Question: I have a 50 x 300 pandas data frame titled embeddings and would like to view it as a numpy array. I am using the function below:
'''
def view_samples(samples, m, n):
fig, axes = plt.subplots(figsize=(10, 10), nrows=m, ncols=n, sharey=True, sharex=True)
for ax, img in zip(axes.flatten(), samples):
ax.xaxis.set_visible(False)
ax.yaxis.set_visible(False)
im = ax.imshow(1-img.reshape((50,300)), cmap='Greys_r')
return fig, axes
'''
And running it as follows:
'''
faces = [embeddings.to_numpy()]
_ = view_samples(faces, 1, 4)
'''
The current result is shown below. Only the first one (leftmost) is correct, the other pictures are not.

Given the error, I am also trying to rewrite the function such that I do not include subplots, i.e. just the leftmost one.
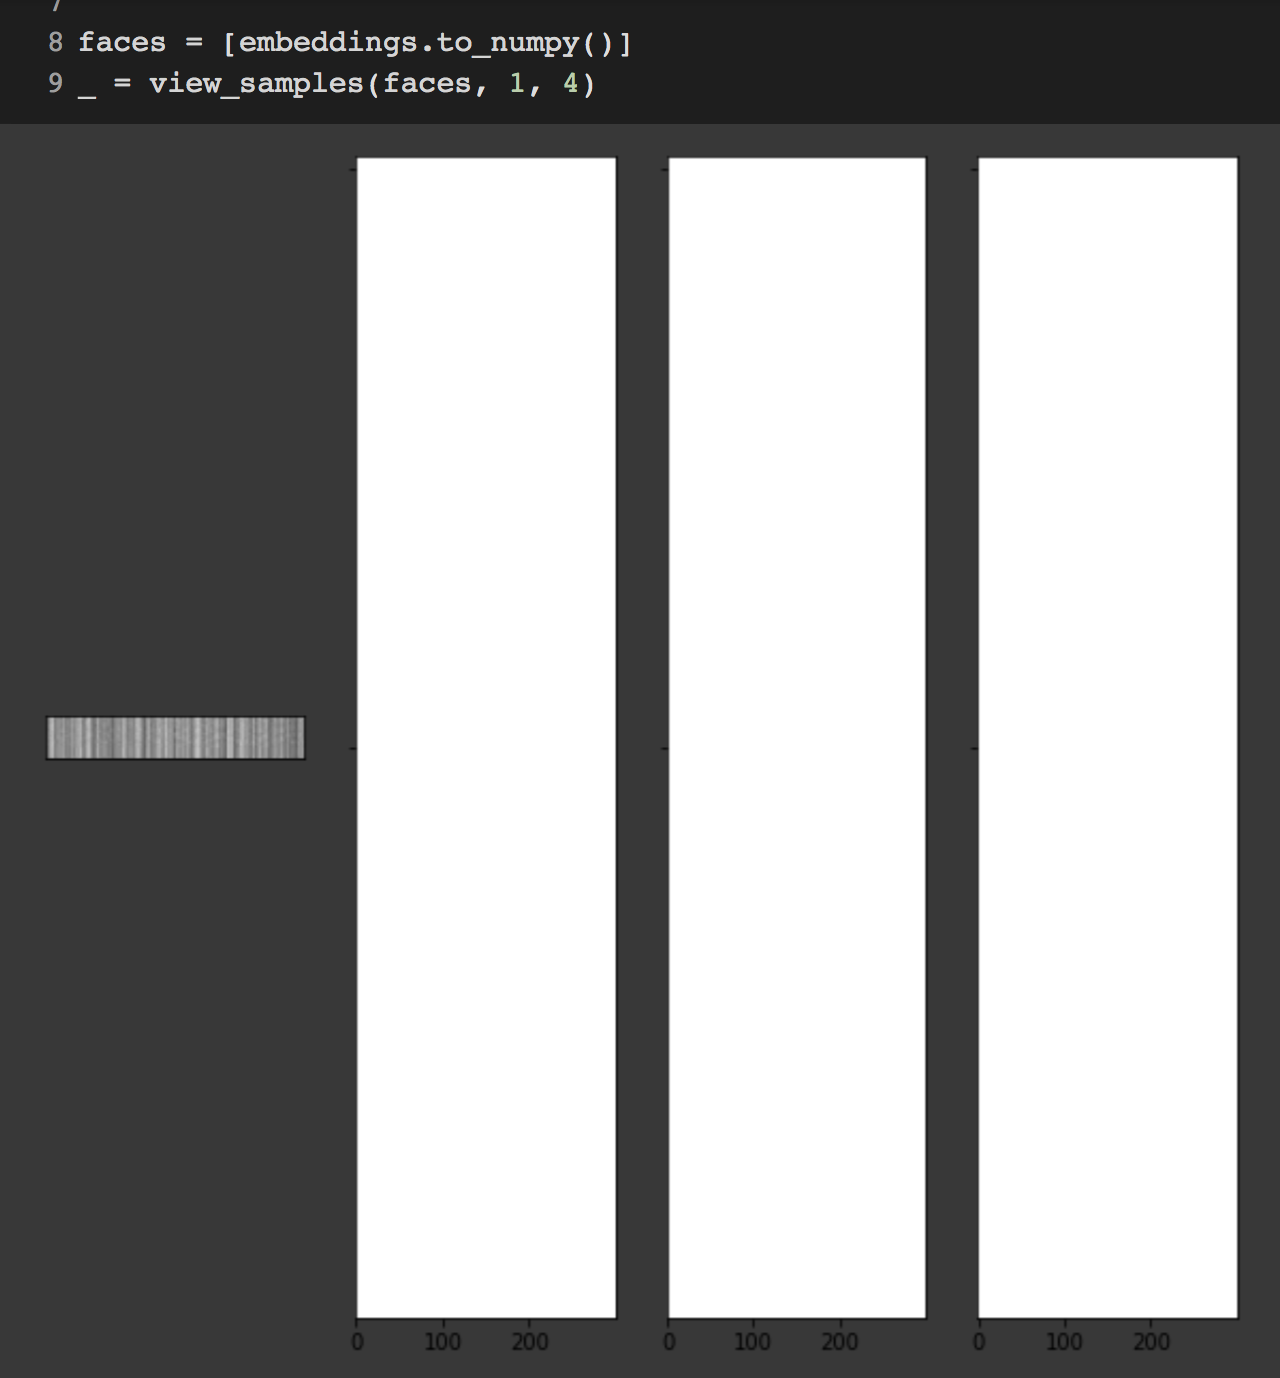
Answer: The problem is here:
'''
faces = [embeddings.to_numpy()]
'''
That is 'len(faces)==1'. So with:
'''
for ax, img in zip(axes.flatten(), samples):
'''
you only get to draw once. Maybe you mean:
'''
faces = embeddings.to_numpy()
'''